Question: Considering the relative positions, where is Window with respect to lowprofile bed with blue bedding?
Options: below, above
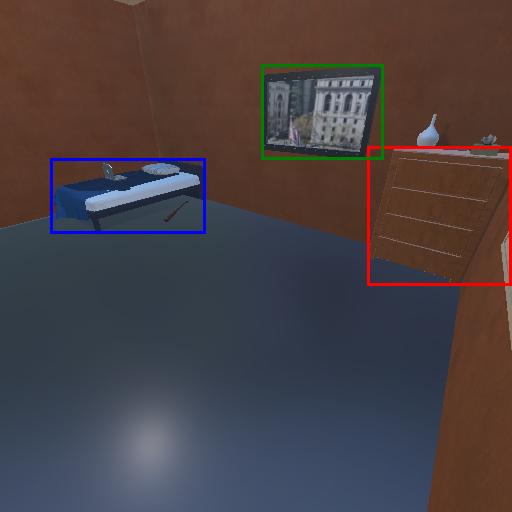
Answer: below